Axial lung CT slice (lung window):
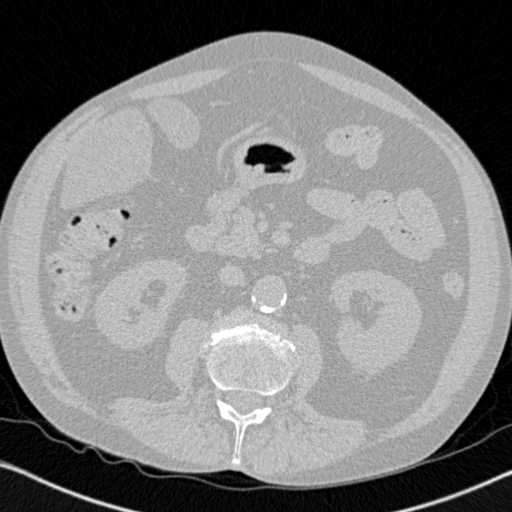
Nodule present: no